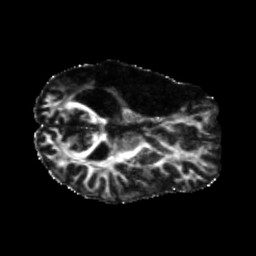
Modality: FA
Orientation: axial
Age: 40
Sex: male
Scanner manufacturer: siemens
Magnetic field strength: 3 T
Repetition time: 5.25 s
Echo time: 0.08 s